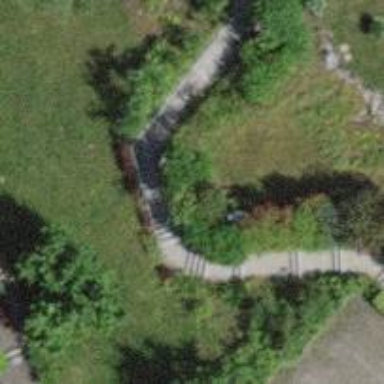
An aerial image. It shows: Road with steps.